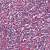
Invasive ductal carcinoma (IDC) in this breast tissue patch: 1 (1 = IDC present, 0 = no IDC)